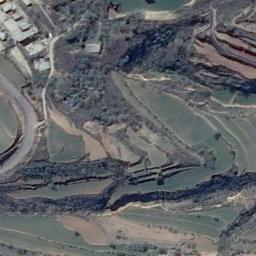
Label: terrace